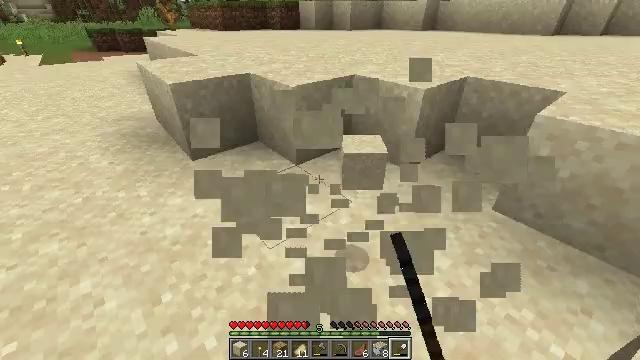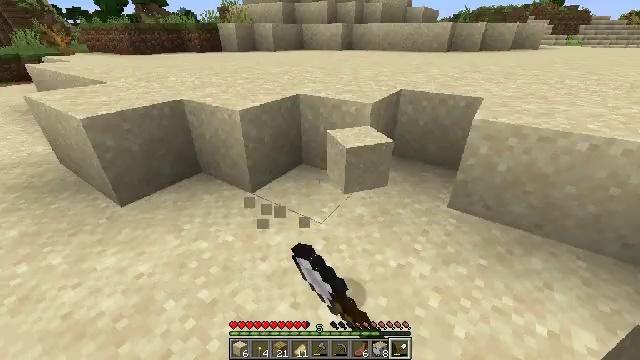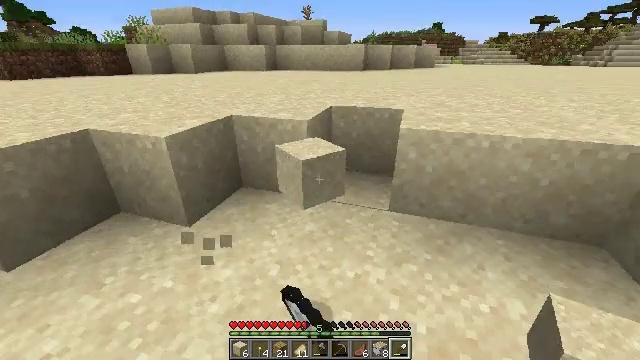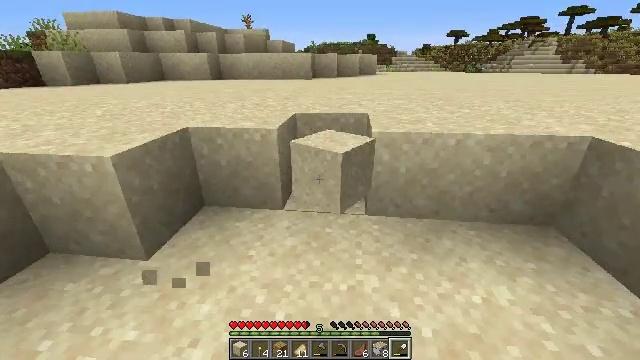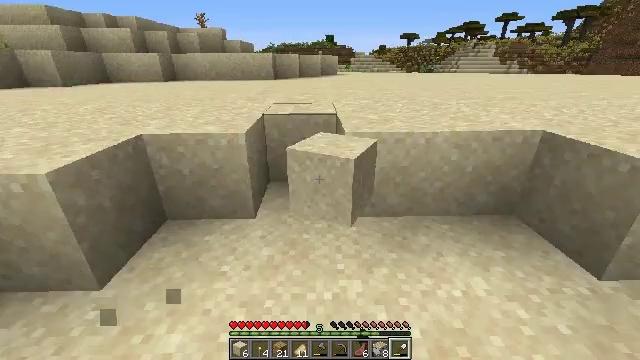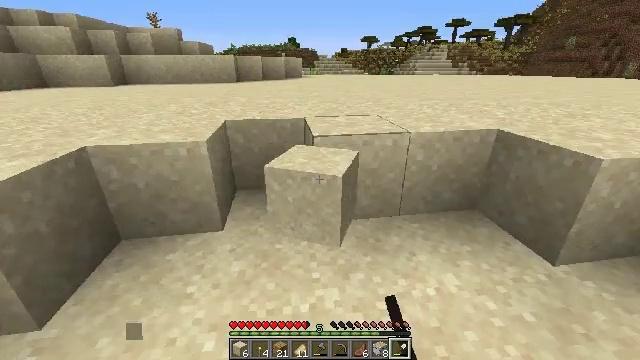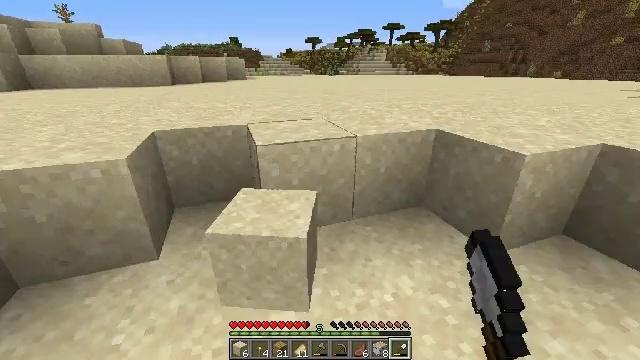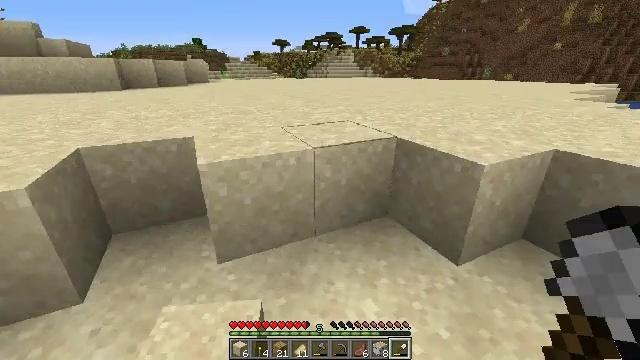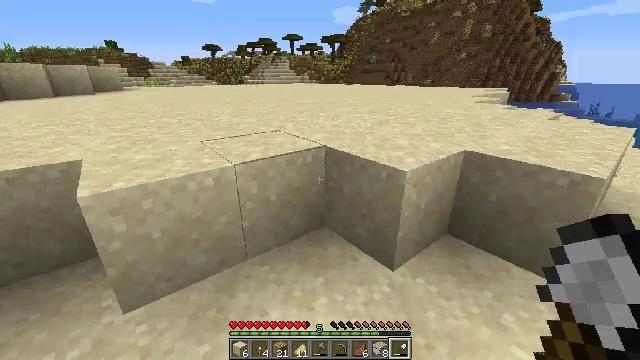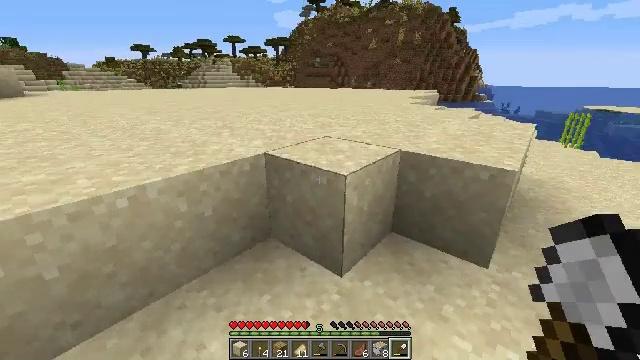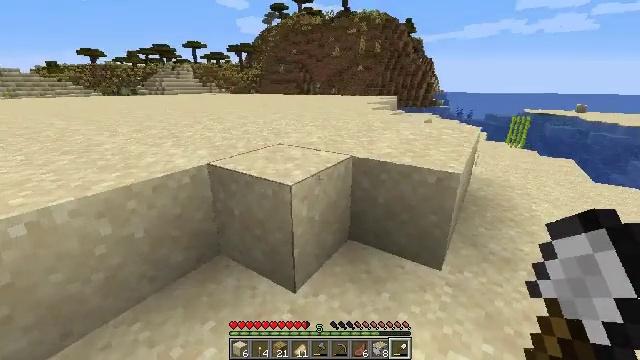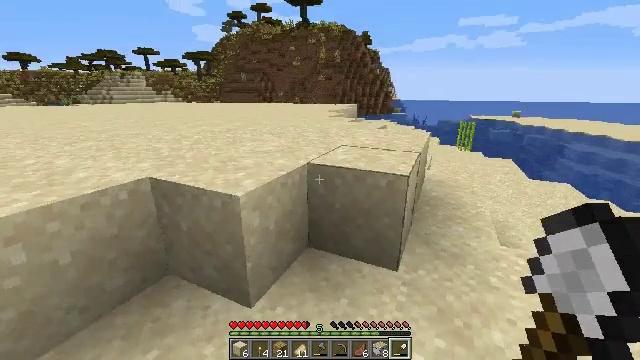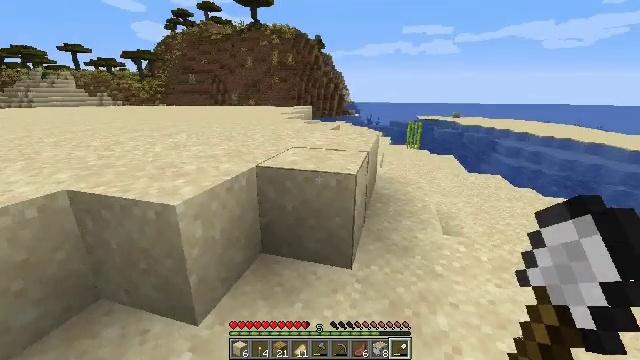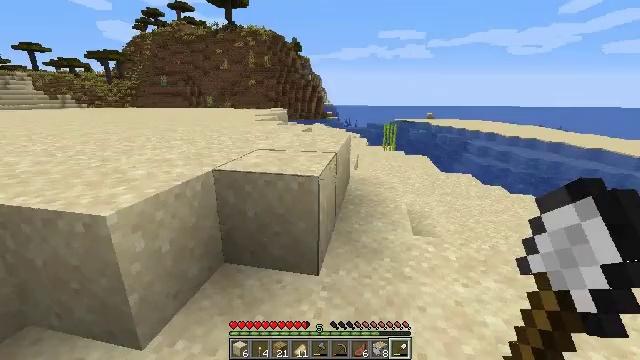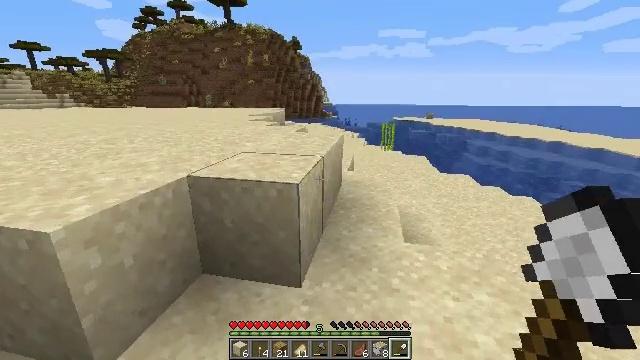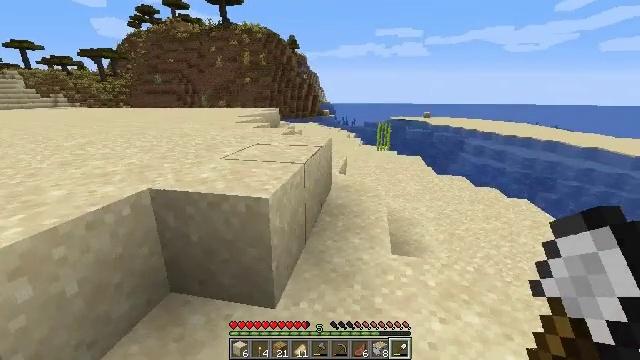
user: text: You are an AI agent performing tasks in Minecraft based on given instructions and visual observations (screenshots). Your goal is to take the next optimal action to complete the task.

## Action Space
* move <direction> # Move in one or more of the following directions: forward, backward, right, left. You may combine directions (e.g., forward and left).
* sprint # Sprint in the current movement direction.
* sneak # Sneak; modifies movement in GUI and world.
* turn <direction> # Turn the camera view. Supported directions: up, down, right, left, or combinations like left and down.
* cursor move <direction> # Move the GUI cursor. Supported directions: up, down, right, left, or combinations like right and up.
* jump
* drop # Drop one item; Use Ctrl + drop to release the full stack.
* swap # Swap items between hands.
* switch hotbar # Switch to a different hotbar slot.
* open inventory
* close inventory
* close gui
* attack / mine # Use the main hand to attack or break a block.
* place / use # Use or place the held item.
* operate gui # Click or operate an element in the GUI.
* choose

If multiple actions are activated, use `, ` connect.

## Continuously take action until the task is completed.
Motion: motion action
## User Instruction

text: Get sandstone by using a crafting table and sand blocks.
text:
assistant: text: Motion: move forward and move left, turn right and up
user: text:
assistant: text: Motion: move forward and move left, turn right and up
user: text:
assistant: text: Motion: move forward and move left, turn right and up
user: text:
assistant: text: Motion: move forward and move right, turn right
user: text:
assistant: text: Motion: move forward and move right, turn right
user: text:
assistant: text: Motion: move forward and move right, turn right
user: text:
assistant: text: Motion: move forward and move right, turn right
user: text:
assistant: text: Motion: move forward and move right, turn right and up
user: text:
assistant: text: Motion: move forward and move right, turn right
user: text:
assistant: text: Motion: move right, turn right and up
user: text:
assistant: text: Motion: move right, turn right and up
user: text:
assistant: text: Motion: move forward and move right, turn right
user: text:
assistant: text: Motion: move forward and move right, turn right
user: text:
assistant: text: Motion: move forward and move right
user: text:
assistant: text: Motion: move forward and move right
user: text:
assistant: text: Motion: move right
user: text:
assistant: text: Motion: move right
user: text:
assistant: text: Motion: move right, turn left and down
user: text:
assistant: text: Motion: move right, turn left and down
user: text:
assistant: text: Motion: move forward and move right, turn left
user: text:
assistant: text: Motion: move forward and move right, turn left
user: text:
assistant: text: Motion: move forward and move right, turn left and down
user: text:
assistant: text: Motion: move forward and move right, turn left and down
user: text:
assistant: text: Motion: move forward and move right, turn left and down
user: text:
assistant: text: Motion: move forward, turn left
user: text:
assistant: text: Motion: move forward, turn left
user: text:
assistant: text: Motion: move forward, turn left
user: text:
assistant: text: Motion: move forward
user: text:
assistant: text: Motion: move forward
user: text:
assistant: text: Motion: move forward